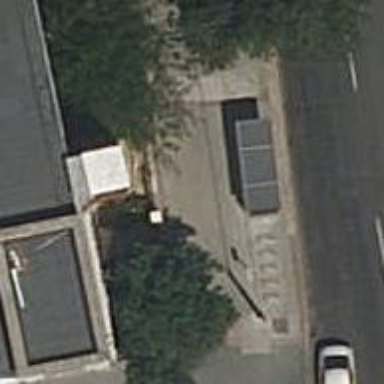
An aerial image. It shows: Bicycle parking area with stands.